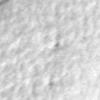
Label: no_change